Question: I have a list of an unknown number of items. The container has a border top that shows the width.
No matter the browser size (responsive) the list items should occupy all the width of the container. Currently, as you can see, there is a space to the right of the container. The last 'li' item of a row should be in line with the end of the border.
How can it be done without a lot of media queries?
End result as the image bellow. Basically the thing that should change on resize is the space between list items..

Thanks!
'''
.Container{
width:40px;
height:40px;
background-color:red;
display:inline-block;
}
#list{
padding:20px 0 0 0;
border-top: 4px solid black;
width:50%;
list-style-type:none;
}
'''
'''
<ul id="list">
<li class="Container"></li>
<li class="Container"></li>
<li class="Container"></li>
<li class="Container"></li>
<li class="Container"></li>
<li class="Container"></li>
<li class="Container"></li>
<li class="Container"></li>
<li class="Container"></li>
<li class="Container"></li>
<li class="Container"></li>
<li class="Container"></li>
<li class="Container"></li>
<li class="Container"></li>
<li class="Container"></li>
<li class="Container"></li>
<li class="Container"></li>
<li class="Container"></li>
<li class="Container"></li>
</ul
'''
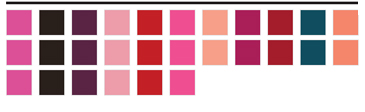
Answer: Here's a flex solution:
'''
#list{
display: flex;
flex-flow: wrap;
justify-content: space-between;
padding:20px 0 0 0;
border-top: 4px solid black;
width:30%;
list-style-type:none;
}
.Container{
width:40px;
height:40px;
background-color:red;
margin: 1px;
}
'''
This works for all rows except the last one:

A fix is to add elements, with visibility hidden:
'''
.hidden {
visibility: hidden;
}
<li class="Container hidden"></li>
<li class="Container hidden"></li>
...
'''
Since elements with 'visibility: hidden' still take up screen space, the flex box will take them into account during layout:

In <URL>, the elements stay evenly spaced as you grow and shrink the viewport.